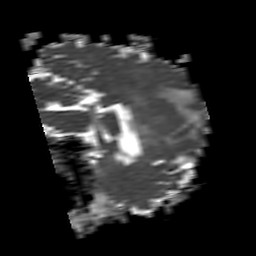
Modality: ADC
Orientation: sagittal
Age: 54
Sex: male
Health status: ill
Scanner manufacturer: philips
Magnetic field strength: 3 T
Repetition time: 3.8 s
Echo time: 0.09 s